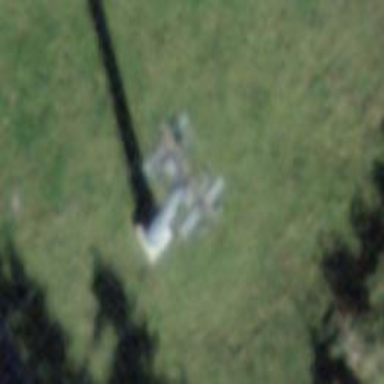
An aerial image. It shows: Pylon used for aerialway.